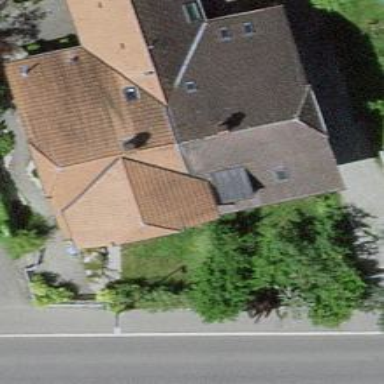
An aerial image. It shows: Residential building.